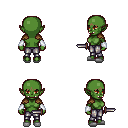
a pixel art fantasy rpg character, female body template, orc, green skin, leather shoulder armor, metal pants, plain hairstyle, white cloth bracers, white slippers, dagger, four views (front, back, left, right), 2x2 character sprite sheet, small pixel art, hard edges, no anti-aliasing